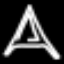
Label: The Eiffel Tower